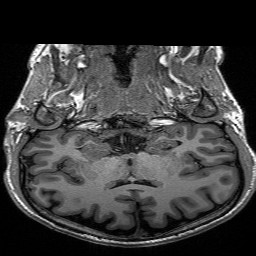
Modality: T1w
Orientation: sagittal
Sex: male